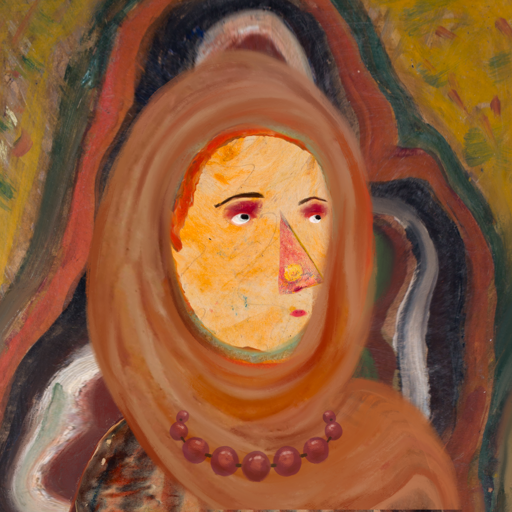
Background: AfterRaid, Head And Neck Side: Experience, Face Side: Irani, Bust: Orphan, Hair Side: Sisters, Head Accessory: Pious_Lady_Scarf, Second Necklace: Blank, Necklace: Irani_2, Baby: Blank